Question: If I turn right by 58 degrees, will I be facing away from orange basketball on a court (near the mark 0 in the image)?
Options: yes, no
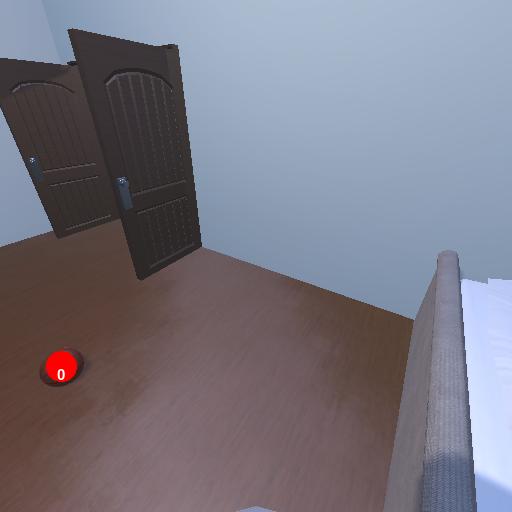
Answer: yes